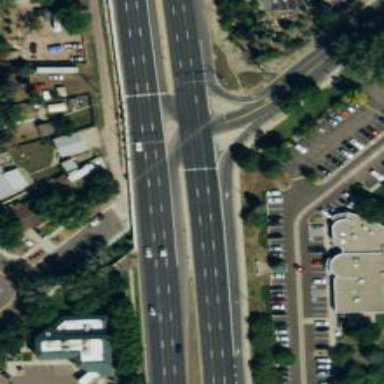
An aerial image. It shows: Primary link road with asphalt surface.